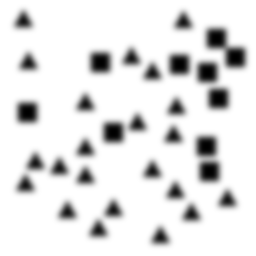
Squares: 10
Triangles: 22
Stars: 0
Total shapes: 32